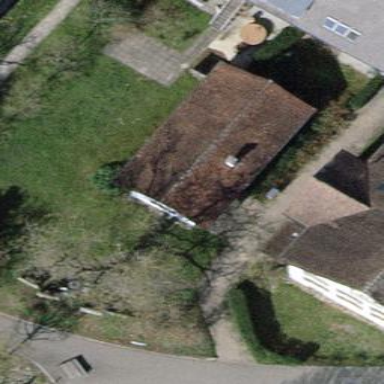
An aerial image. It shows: Detached building.